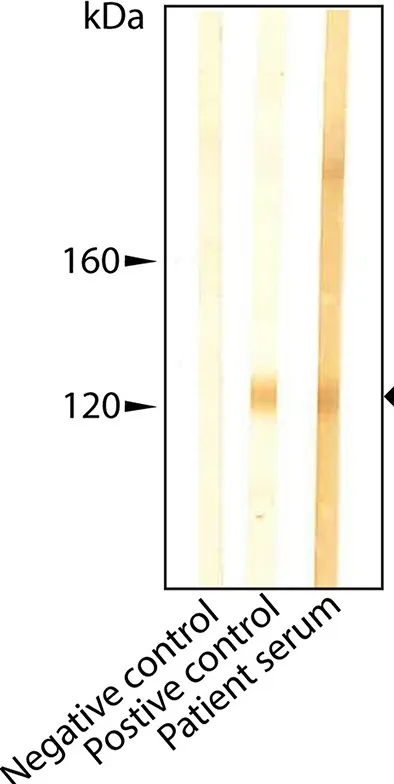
Detection of anti-LAD IgG autoantibodies by immunoblot on concentrated supernatant of cultured keratinocytes. The arrow indicates the signal identified as LAD-1.
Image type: chart (chart)